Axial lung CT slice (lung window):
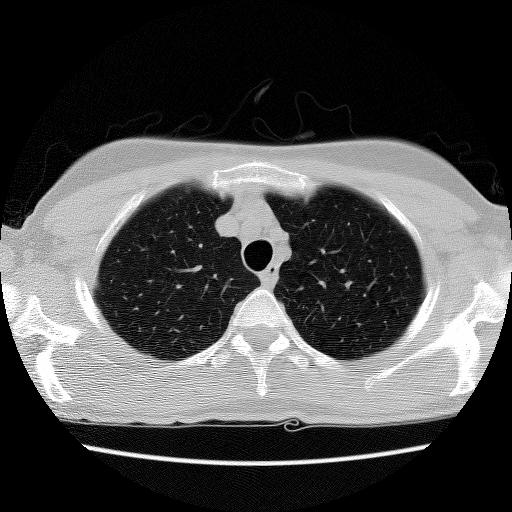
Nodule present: no